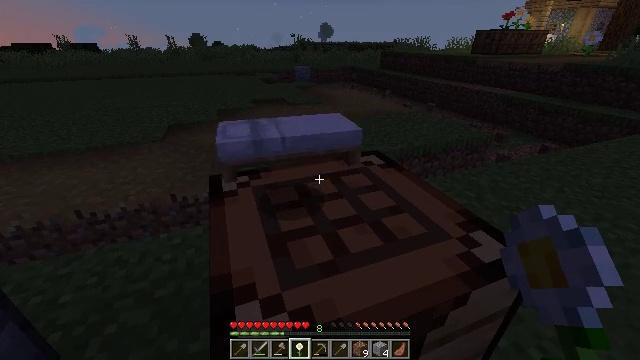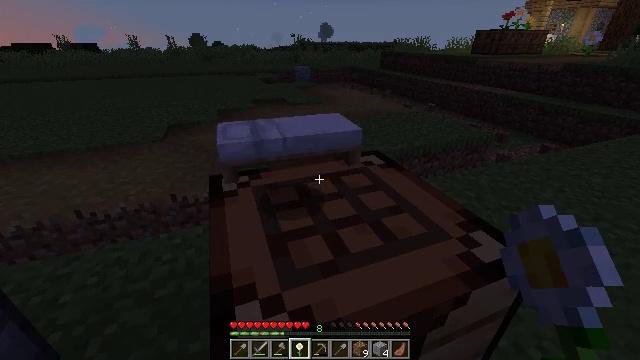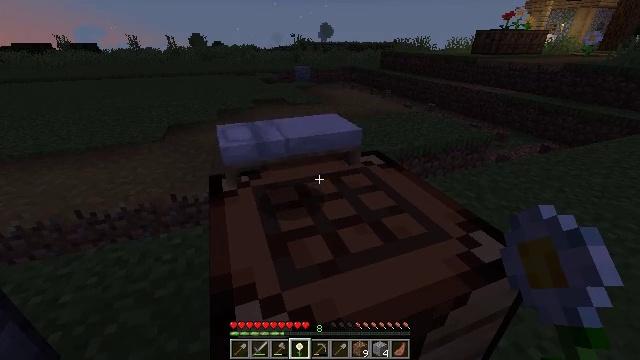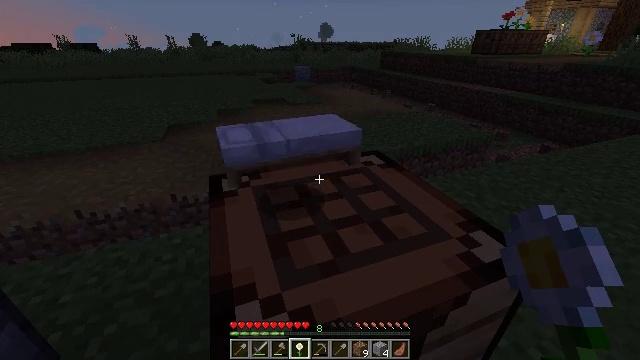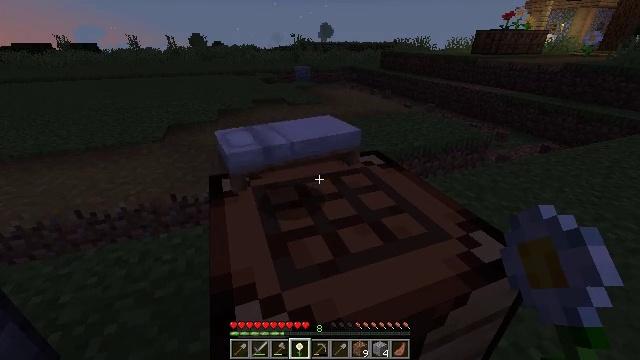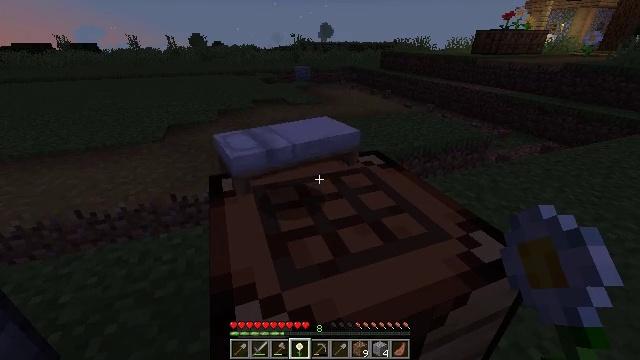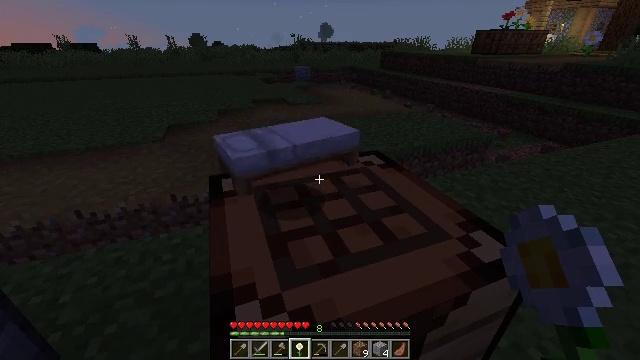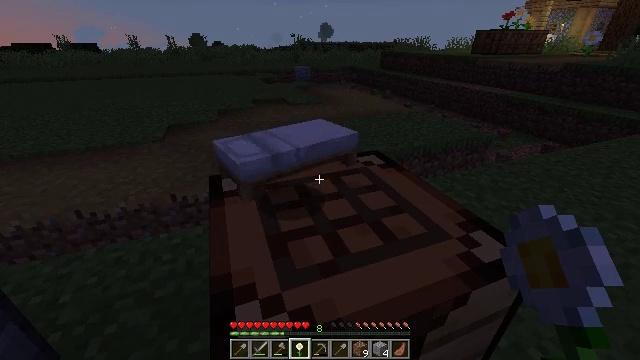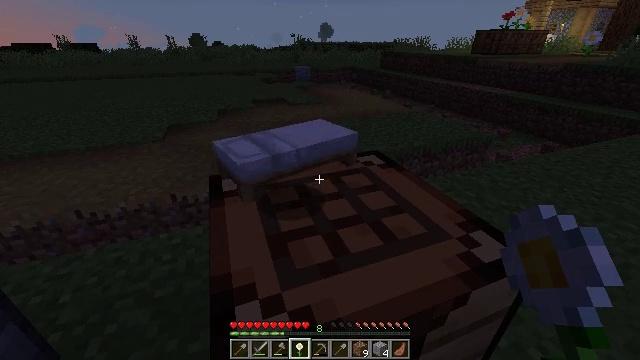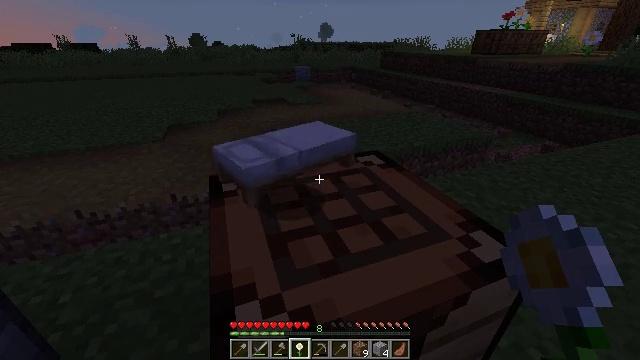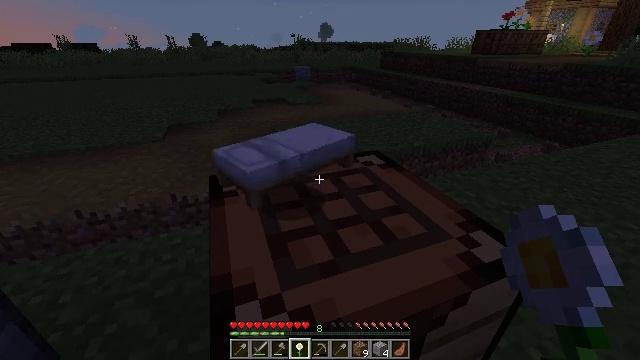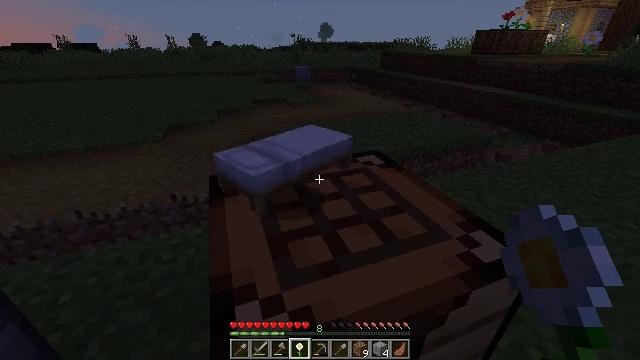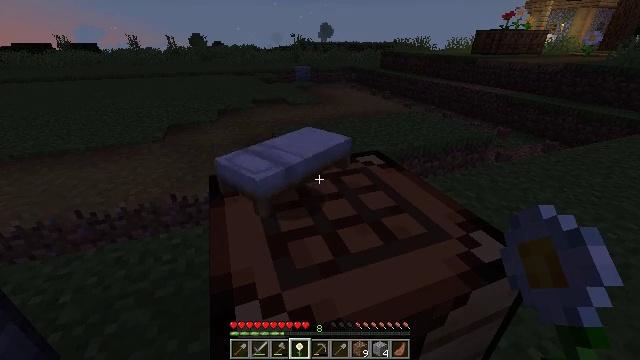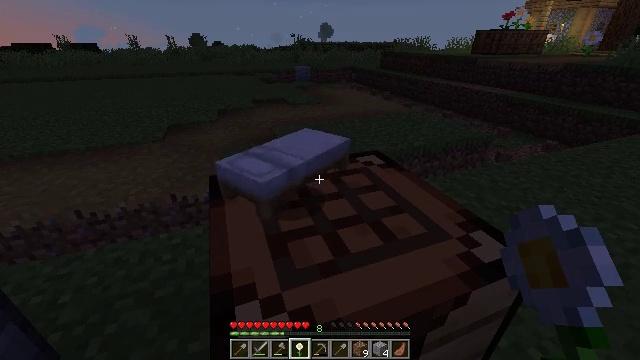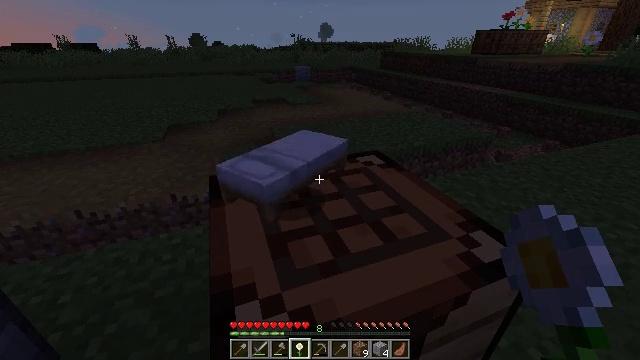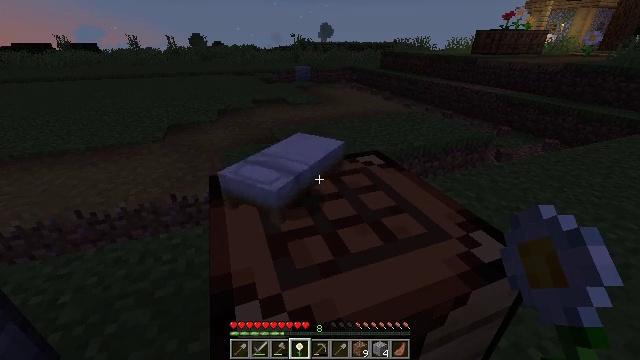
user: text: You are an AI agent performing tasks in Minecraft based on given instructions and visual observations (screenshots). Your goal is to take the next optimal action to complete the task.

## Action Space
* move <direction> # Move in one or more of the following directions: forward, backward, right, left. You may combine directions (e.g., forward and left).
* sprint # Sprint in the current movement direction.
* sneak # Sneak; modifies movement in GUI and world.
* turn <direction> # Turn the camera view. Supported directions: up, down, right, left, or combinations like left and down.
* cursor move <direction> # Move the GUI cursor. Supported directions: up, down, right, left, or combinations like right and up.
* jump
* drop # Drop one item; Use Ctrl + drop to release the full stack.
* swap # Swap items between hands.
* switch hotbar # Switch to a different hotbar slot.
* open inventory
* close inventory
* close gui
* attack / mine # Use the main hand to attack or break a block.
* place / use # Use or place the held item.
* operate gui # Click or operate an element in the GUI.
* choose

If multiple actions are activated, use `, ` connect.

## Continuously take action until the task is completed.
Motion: motion action
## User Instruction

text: Remove an oxeye daisy from the inventory.
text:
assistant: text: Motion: no_op
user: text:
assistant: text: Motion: no_op
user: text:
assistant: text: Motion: no_op
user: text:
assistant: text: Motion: no_op
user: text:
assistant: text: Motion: no_op
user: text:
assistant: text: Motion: no_op
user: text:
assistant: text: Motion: no_op
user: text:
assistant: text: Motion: no_op
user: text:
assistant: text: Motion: no_op
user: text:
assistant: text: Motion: no_op
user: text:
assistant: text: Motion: no_op
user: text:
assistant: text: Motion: no_op
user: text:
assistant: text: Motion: no_op
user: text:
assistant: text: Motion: no_op
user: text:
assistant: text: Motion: no_op
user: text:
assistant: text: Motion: no_op
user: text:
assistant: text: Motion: no_op
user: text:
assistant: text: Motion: no_op
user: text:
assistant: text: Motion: no_op
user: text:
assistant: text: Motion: no_op
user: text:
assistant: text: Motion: no_op
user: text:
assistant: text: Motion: no_op
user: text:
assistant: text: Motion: no_op
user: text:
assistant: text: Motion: no_op
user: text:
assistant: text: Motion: no_op
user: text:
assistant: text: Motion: no_op
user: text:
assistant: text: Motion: no_op
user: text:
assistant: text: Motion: no_op
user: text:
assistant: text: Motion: no_op
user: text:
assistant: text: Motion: no_op